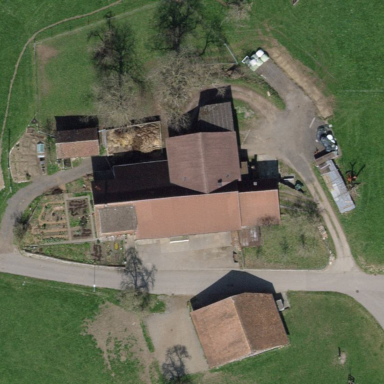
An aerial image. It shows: Isolated dwelling within farmyard.